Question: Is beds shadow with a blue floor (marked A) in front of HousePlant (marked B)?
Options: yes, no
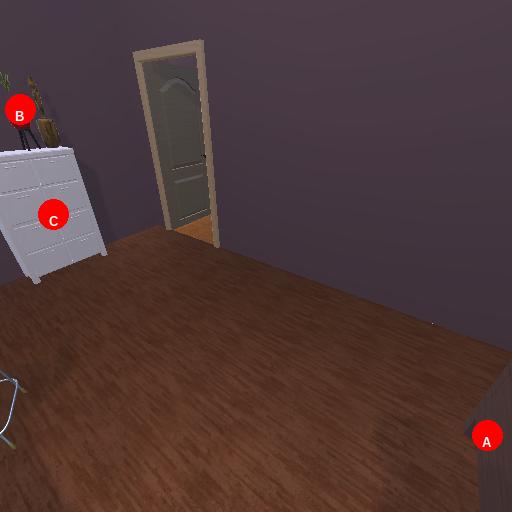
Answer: yes